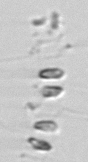
Label: Chaetoceros_socialis